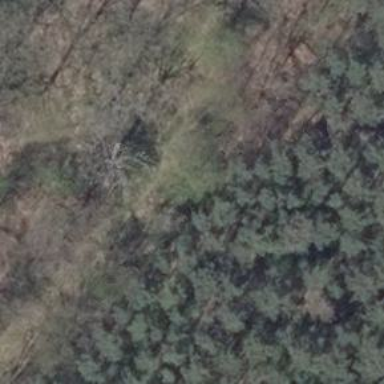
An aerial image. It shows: Shelter that serves as hunting stand.